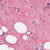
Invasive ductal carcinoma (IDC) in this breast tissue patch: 1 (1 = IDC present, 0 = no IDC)